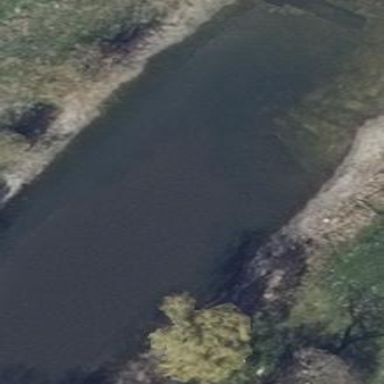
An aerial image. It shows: Pond with natural water.